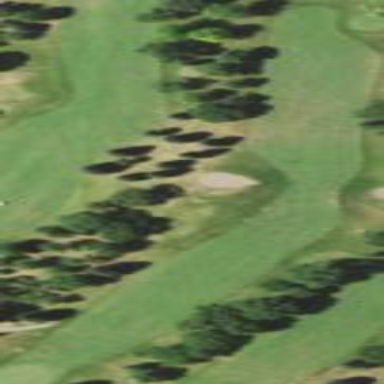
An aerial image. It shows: Grassy area designated as golf fairway.